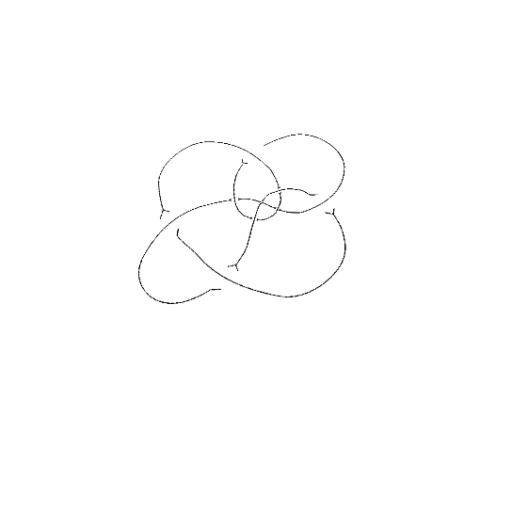
Crossing number: 9